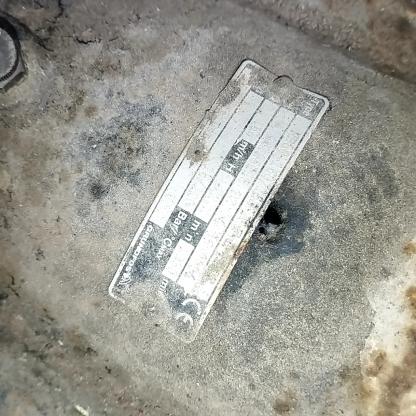
Klasa: tabliczka-znamionowa